Field crop: maize
Growth stage: 2
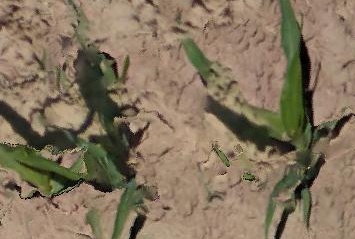
Species: maize